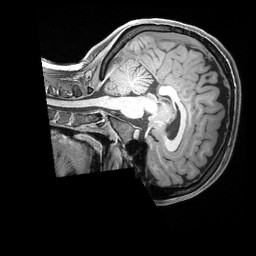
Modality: T1w
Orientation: sagittal
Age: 22
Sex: female
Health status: healthy
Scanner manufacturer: siemens
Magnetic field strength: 3 T
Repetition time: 2.4 s
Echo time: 0.00228 s